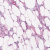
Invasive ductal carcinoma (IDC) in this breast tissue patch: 0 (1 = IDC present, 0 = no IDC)